Interaction volume radius: 5 \u00c5
Interaction volume height: 30 \u00c5
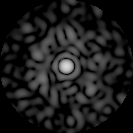
Disorder parameter: 0.8463